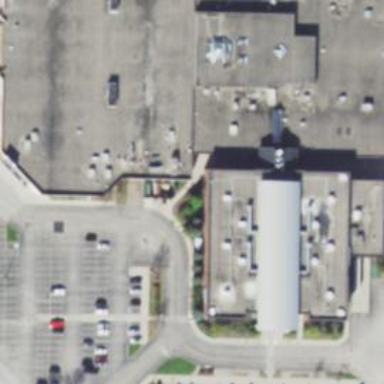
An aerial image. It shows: Flat roof retail building.